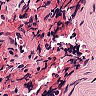
Metastatic tissue present: no